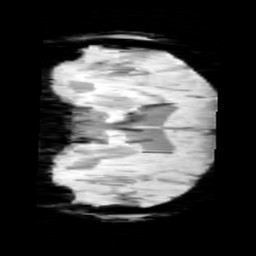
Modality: minIP
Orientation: coronal
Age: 11
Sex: male
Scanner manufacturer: siemens
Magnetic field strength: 3 T
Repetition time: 0.027 s
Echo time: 0.02 s